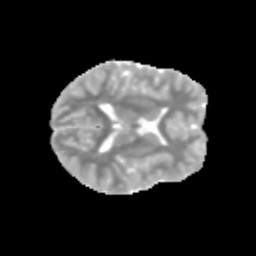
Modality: MD
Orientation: axial
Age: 11
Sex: male
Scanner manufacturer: siemens
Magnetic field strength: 3 T
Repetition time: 3.8 s
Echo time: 0.07 s